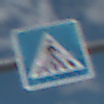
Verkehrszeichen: FussgaengerueberwegLinks
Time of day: Midday
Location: Outdoor (Nature)
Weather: PartlyCloudy
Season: Autumn
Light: Natural